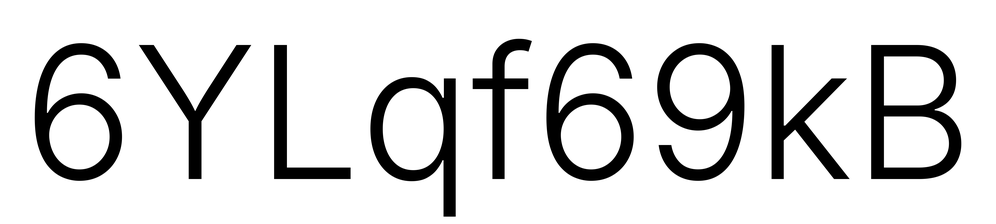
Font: Inter_Light